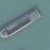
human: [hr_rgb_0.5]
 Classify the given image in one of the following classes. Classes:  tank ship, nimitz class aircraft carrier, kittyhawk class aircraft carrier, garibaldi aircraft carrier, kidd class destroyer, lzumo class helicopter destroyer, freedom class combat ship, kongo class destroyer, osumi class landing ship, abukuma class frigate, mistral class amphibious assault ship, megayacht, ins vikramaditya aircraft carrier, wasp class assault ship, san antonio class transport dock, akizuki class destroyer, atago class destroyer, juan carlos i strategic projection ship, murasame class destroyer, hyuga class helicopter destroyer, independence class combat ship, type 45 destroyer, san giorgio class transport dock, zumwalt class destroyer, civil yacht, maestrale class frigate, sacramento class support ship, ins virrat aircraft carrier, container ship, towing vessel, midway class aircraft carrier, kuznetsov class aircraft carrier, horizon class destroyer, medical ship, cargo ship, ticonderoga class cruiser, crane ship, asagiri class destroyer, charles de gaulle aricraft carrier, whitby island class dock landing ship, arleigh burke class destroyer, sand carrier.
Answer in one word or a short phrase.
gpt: Sand carrier